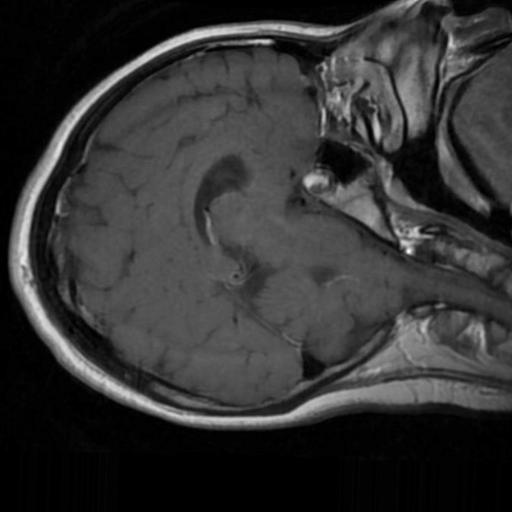
Label: brain_tumor